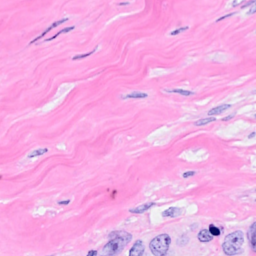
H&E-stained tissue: Breast